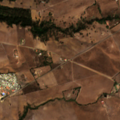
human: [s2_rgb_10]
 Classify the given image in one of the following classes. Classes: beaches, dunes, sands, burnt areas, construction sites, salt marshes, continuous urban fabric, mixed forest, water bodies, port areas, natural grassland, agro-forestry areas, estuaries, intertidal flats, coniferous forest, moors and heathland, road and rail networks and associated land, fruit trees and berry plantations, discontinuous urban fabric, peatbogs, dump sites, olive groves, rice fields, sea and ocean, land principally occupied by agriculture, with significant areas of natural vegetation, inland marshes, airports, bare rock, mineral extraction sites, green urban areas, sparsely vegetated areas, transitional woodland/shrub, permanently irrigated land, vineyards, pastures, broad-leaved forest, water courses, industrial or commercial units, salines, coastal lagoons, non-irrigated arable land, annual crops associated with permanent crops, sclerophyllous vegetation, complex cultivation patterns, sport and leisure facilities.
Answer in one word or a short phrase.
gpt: non-irrigated arable land, broad-leaved forest